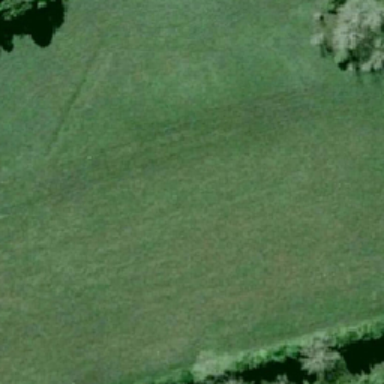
Some green trees are next to green pastures .